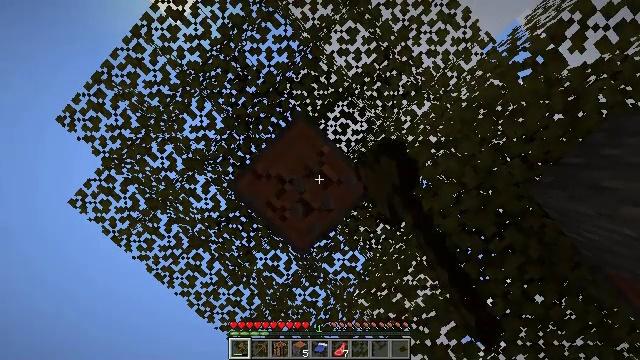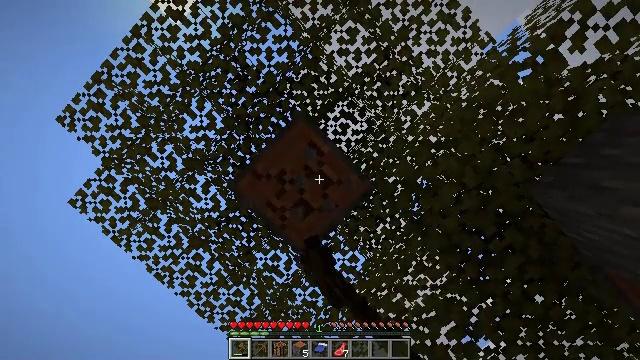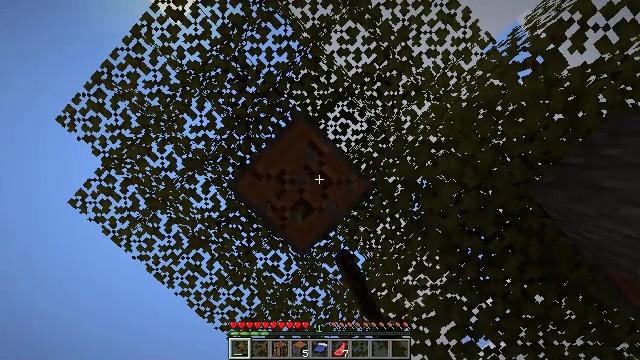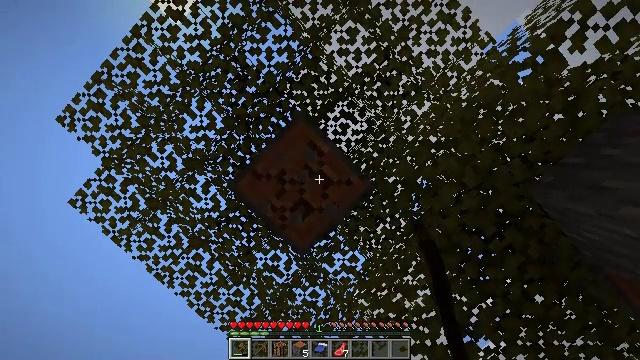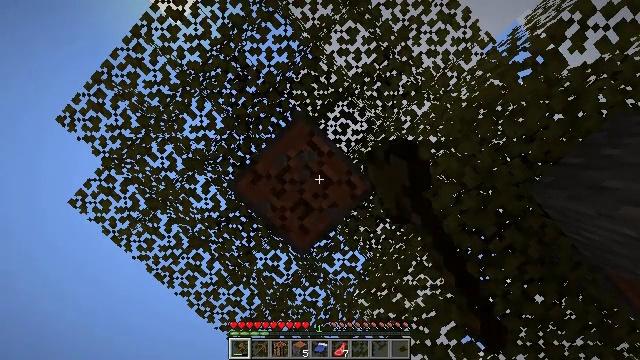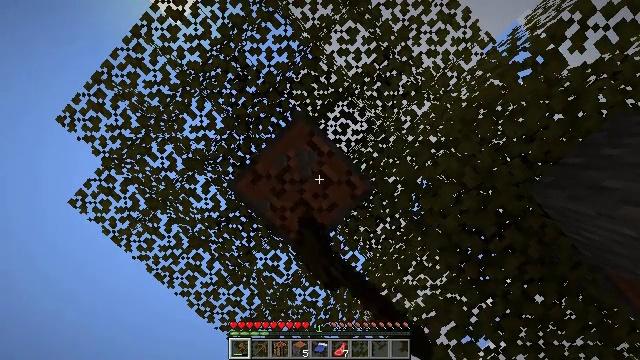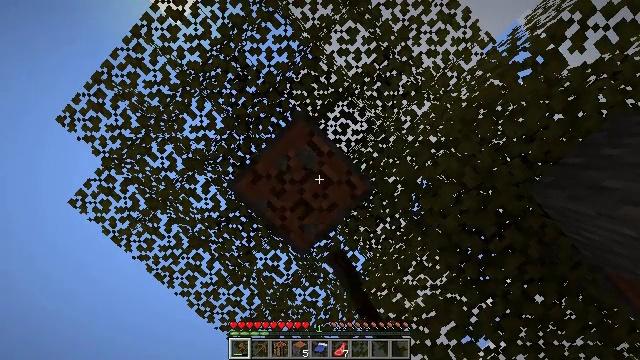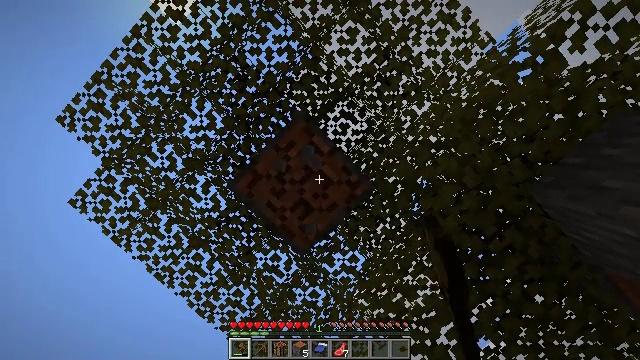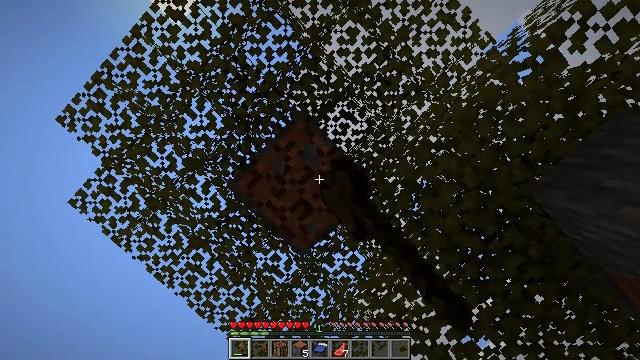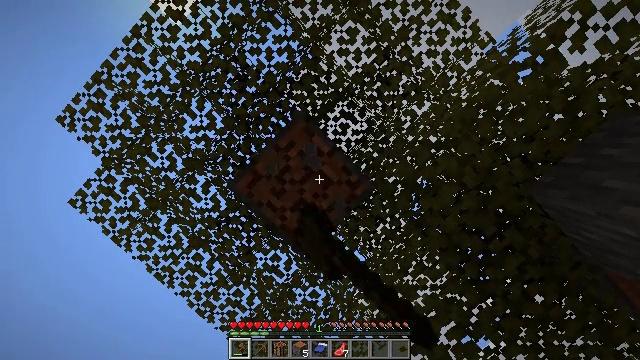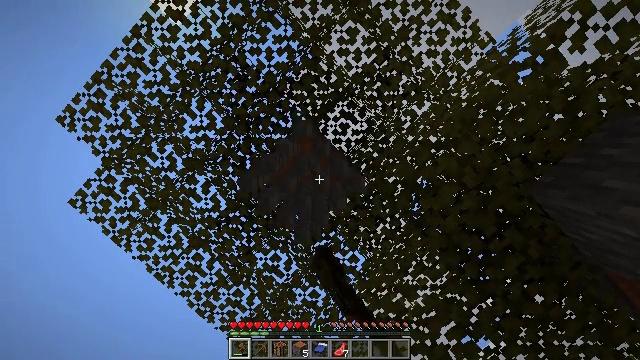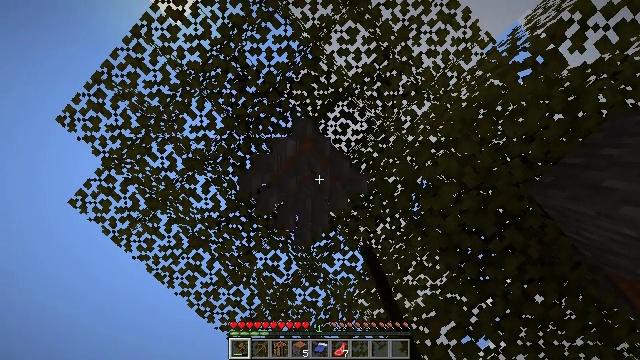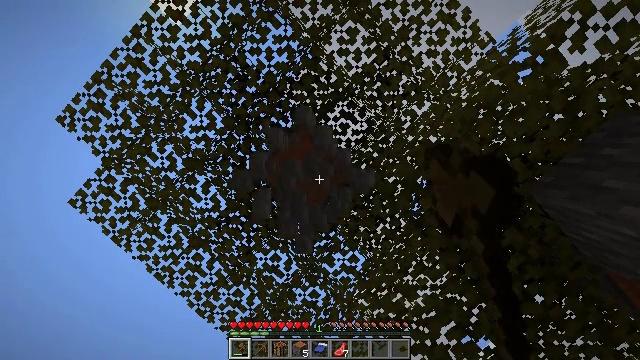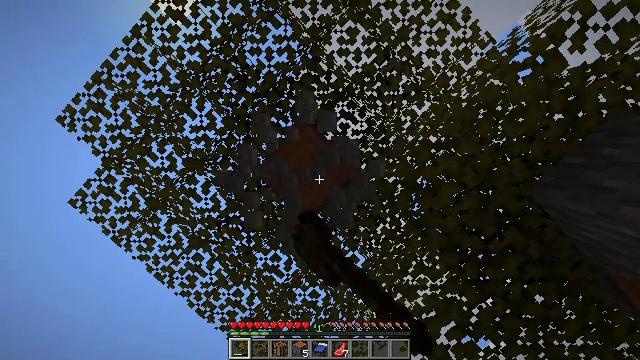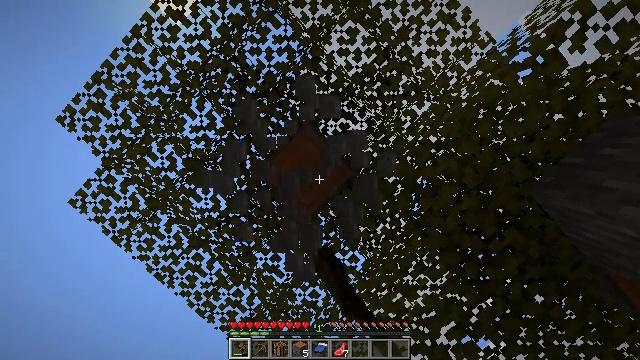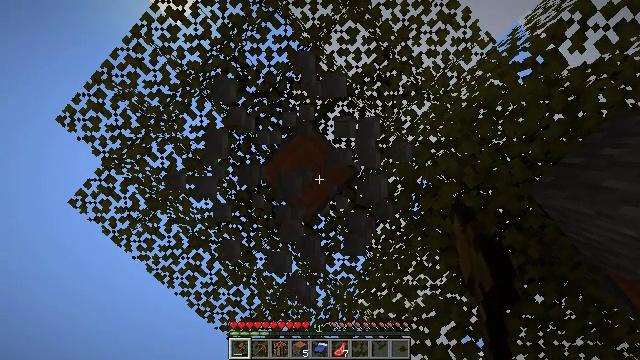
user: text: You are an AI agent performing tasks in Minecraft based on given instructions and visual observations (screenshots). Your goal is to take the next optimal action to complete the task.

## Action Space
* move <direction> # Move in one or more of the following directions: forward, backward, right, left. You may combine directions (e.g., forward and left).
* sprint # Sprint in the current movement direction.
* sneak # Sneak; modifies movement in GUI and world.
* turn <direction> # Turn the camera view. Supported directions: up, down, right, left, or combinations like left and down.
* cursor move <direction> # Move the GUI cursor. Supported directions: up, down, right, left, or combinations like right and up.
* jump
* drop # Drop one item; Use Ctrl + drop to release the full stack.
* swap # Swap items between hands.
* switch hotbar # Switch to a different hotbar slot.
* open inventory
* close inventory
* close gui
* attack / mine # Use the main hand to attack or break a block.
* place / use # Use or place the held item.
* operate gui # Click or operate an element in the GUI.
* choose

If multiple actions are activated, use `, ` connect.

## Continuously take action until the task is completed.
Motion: motion action
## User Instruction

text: Collect acacia logs by breaking the tree.
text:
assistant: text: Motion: attack / mine
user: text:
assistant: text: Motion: attack / mine
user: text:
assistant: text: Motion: attack / mine
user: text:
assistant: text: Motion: attack / mine
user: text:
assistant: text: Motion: attack / mine
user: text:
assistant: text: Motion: attack / mine
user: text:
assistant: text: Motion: attack / mine
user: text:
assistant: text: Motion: attack / mine
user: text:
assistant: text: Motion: attack / mine
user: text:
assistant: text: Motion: attack / mine
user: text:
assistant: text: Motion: attack / mine
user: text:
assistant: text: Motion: attack / mine
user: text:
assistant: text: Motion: attack / mine
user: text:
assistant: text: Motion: attack / mine
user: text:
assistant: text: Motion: attack / mine
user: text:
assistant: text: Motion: attack / mine
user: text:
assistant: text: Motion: attack / mine
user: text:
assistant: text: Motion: attack / mine
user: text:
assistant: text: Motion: attack / mine
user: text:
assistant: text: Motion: attack / mine
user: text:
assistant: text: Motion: attack / mine
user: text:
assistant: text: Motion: attack / mine
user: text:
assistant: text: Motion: attack / mine
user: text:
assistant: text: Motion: attack / mine
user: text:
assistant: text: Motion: attack / mine
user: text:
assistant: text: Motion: attack / mine
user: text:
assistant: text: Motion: attack / mine
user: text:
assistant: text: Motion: attack / mine
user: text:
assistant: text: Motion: attack / mine
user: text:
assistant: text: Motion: attack / mine